Question: I am doing some visualizations for a wavelet presentation. I need to prepare a plot similar to this one on right side:

I have been trying to reach this goal with spectogram, and I am trying for more than hour to find at least name of such plot.
This plot represents coefficients of details of a wavelet transformation at different levels (1, 2, 3, and 4). On the left side, you see a function with a threshold. The coefficients value is represented by color (black close to 0, brownie higher value).
With every level of wavelet decomposition the number of coefficients is reduced by half. So one level small ranges of samples, four levels four times larger samples.
How can I do that?
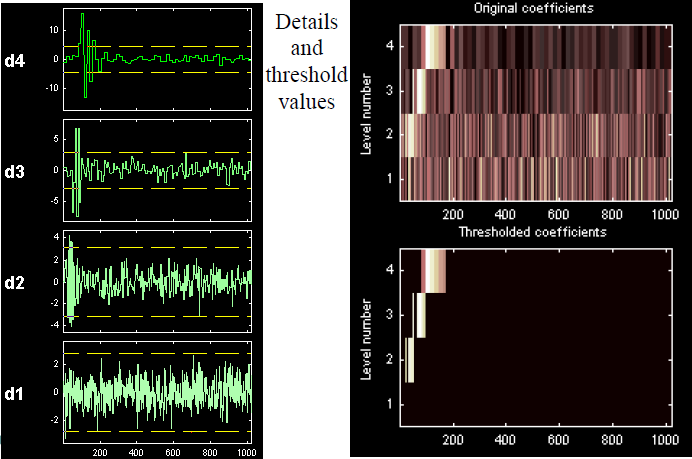
Answer: Well, your question assumes quite some other questions but I think you might be looking for <URL>:
'''
import matplotlib.pyplot as plt
import numpy as np
ax1 = plt.subplot2grid((4,4),(0, 0),rowspan=1,colspan=1)
ax2 = plt.subplot2grid((4,4),(1, 0),rowspan=1,colspan=1)
ax3 = plt.subplot2grid((4,4),(2, 0),rowspan=1,colspan=1)
ax4 = plt.subplot2grid((4,4),(3, 0),rowspan=1,colspan=1)
ax5 = plt.subplot2grid((4,4),(0, 1),rowspan=2,colspan=3)
ax6 = plt.subplot2grid((4,4),(2, 1),rowspan=2,colspan=3)
ax1.plot(range(100),np.random.randint(-100,100,100)/np.arange(1,101,1)**1,color='green')
ax1.axhline(10,color='orange',linestyle='--')
ax1.axhline(-10,color='orange',linestyle='--')
ax1.set_ylim(-20,20)
ax1.set_xticks([])
ax1.set_ylabel('D4',rotation=0)
ax2.plot(range(100),np.random.randint(-100,100,100)/np.arange(1,101,1)**1,color='green')
ax2.axhline(10,color='orange',linestyle='--')
ax2.axhline(-10,color='orange',linestyle='--')
ax2.set_ylim(-20,20)
ax2.set_xticks([])
ax2.set_ylabel('D3',rotation=0)
ax3.plot(range(100),np.random.randint(-100,100,100)/np.arange(1,101,1)**1,color='green')
ax3.axhline(10,color='orange',linestyle='--')
ax3.axhline(-10,color='orange',linestyle='--')
ax3.set_ylim(-20,20)
ax3.set_xticks([])
ax3.set_ylabel('D2',rotation=0)
ax4.plot(range(100),np.random.randint(-100,100,100)/np.arange(1,101,1)**1,color='green')
ax4.axhline(10,color='orange',linestyle='--')
ax4.axhline(-10,color='orange',linestyle='--')
ax4.set_ylim(-20,20)
#ax4.set_xticks([])
ax4.set_ylabel('D1',rotation=0)
X,Y = np.meshgrid(range(1000),range(4))
Z = np.random.randint(0,100,(4,1000))
ax5.pcolormesh(X,Y,Z,cmap = 'copper')
ax5.set_yticks([i for i in range(4)])
Zm = np.ma.masked_where(Z<90,Z)
ax6.pcolormesh(X,Y,Zm,cmap = 'copper')
ax6.set_yticks([i for i in range(4)])
plt.show()
'''
The results is this:
<URL>